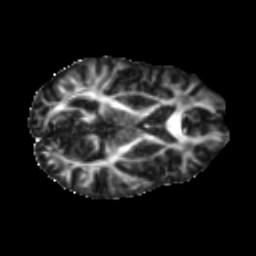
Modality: FA
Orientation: axial
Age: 42
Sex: female
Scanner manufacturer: ge
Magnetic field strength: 3 T
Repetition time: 7.8 s
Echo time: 0.0606 s